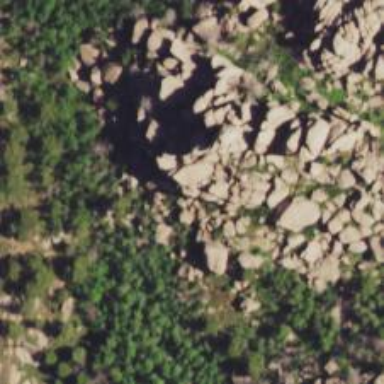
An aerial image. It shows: Natural cliff.